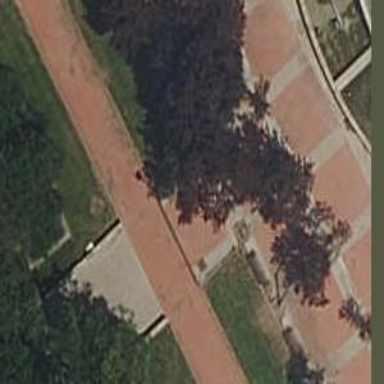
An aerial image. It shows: Footway surfaced with paving stones.